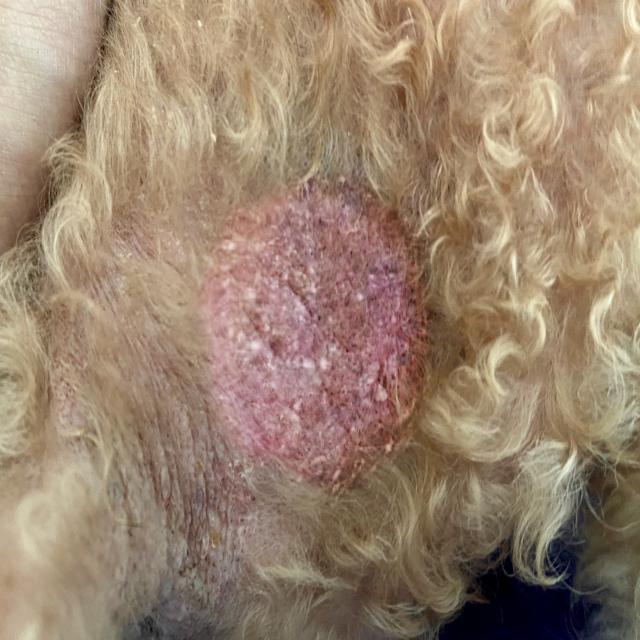
Canine ringworm (Dermatophytosis) — fungal infection caused by Microsporum or Trichophyton. Presents with circular alopecia, scaling, crusting, and broken hairs.